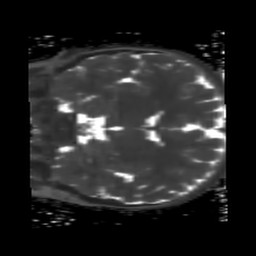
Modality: T2map
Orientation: coronal
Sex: male
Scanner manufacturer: siemens
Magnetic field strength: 3 T
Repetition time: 4 s